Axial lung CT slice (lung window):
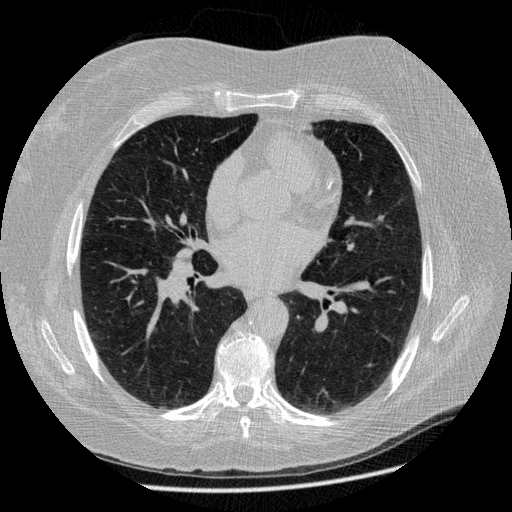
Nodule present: no